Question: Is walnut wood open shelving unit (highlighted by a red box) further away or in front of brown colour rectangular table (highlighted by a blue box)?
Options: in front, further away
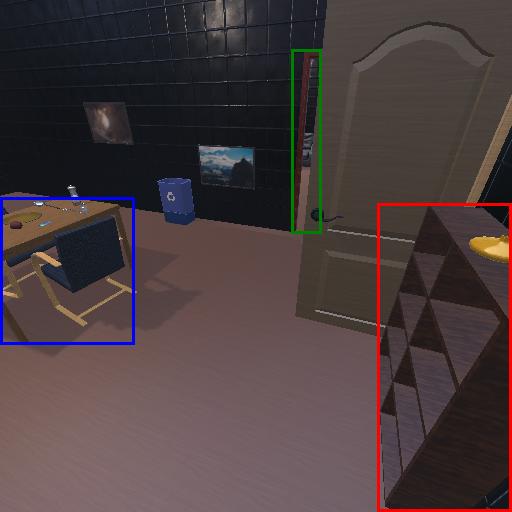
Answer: in front